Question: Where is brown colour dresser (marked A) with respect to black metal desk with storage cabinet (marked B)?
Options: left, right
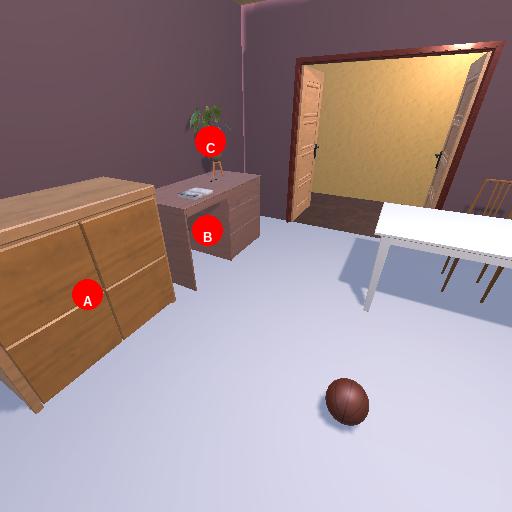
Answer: left